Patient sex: M
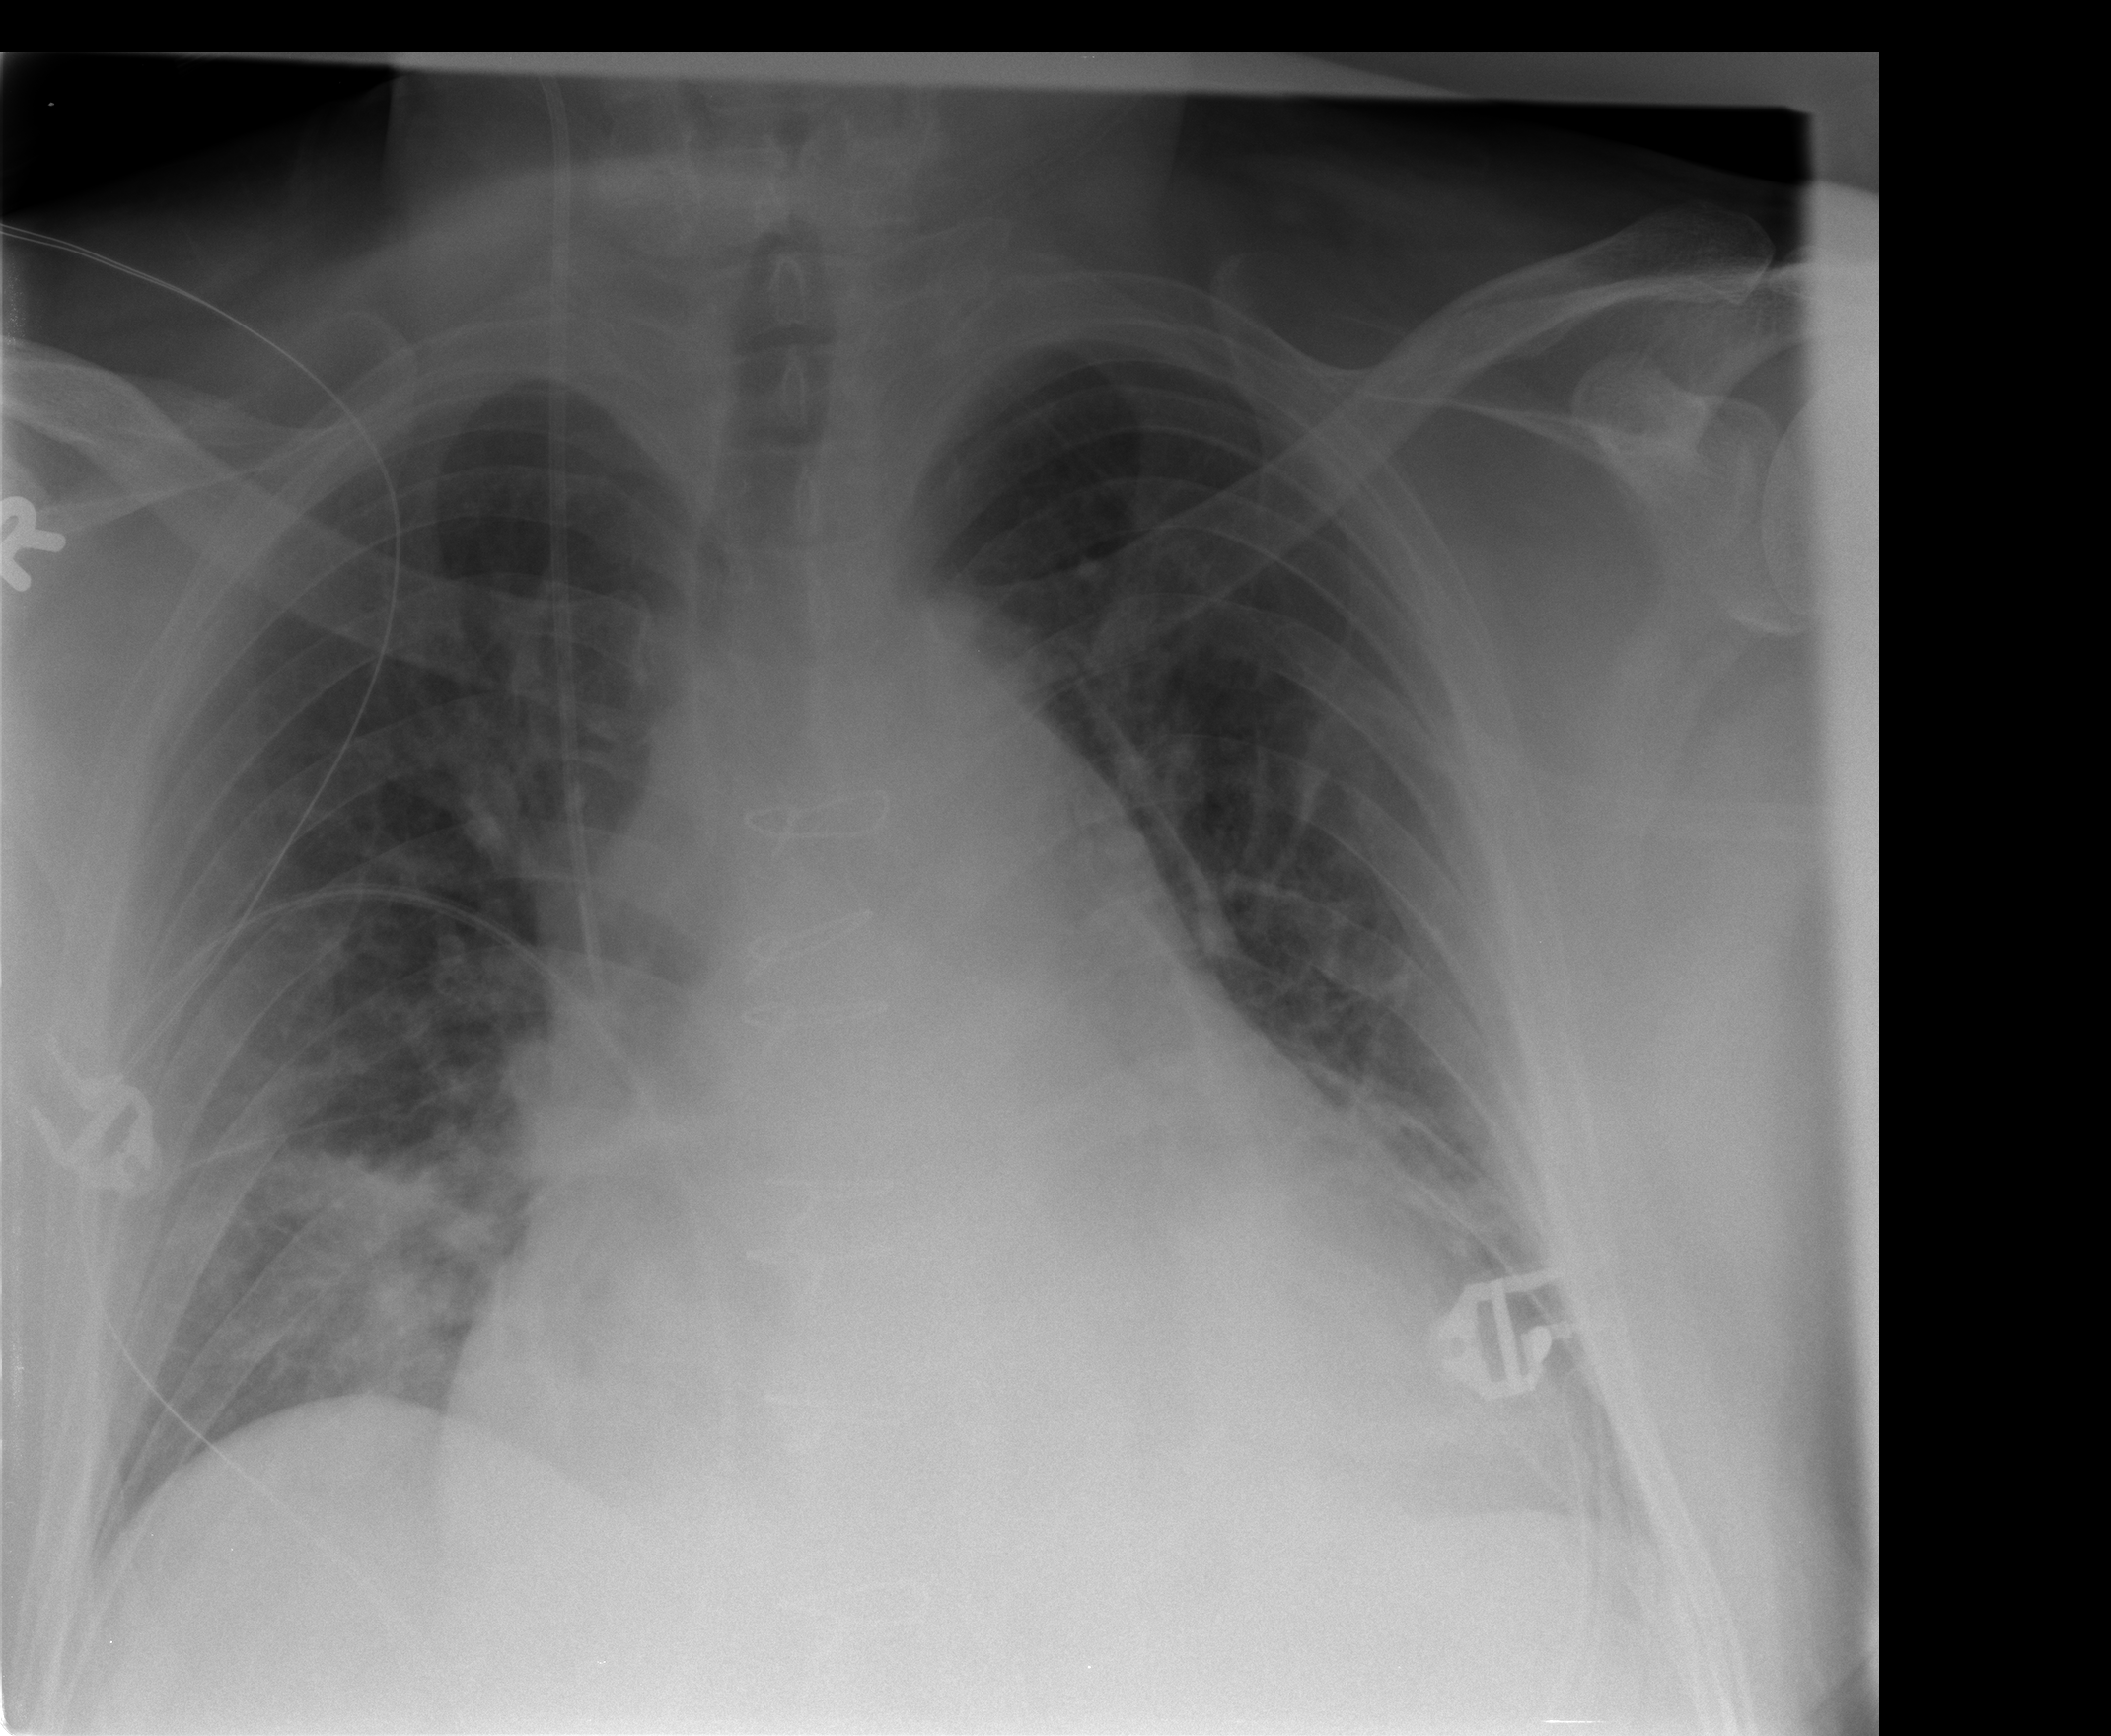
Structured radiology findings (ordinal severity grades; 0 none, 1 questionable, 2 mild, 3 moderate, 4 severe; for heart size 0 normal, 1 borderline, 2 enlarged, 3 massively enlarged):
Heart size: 3
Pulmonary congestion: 2
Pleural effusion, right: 0
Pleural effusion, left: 1
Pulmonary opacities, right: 3
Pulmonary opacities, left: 0
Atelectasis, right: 2
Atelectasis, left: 2